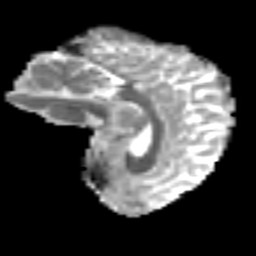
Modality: MD
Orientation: sagittal
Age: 33
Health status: ill
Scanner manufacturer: philips
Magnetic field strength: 3 T
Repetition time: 9 s
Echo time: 0.127 s